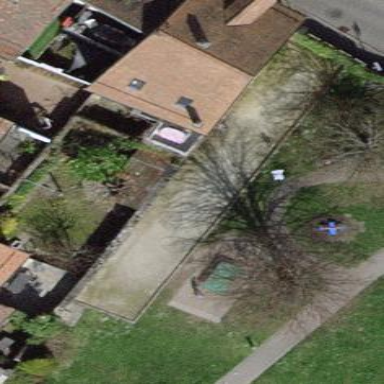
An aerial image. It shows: Gravel pitch for boules leisure activity.